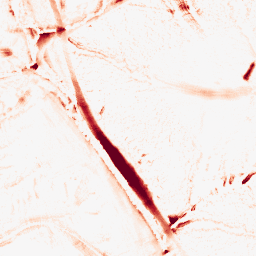
Category: morphological
Decomposition family: morphological
Decomposition parameters: operation: opening
size: 10
Upsampling method: lanczos
Upsampling parameters: scale: 2
Upsampling scale: 2